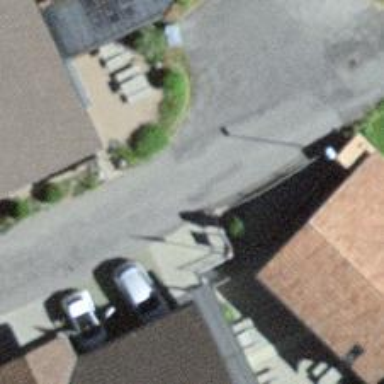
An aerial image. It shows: Alley classified as service road.